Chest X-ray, PA view. Patient: 42 years old, sex F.
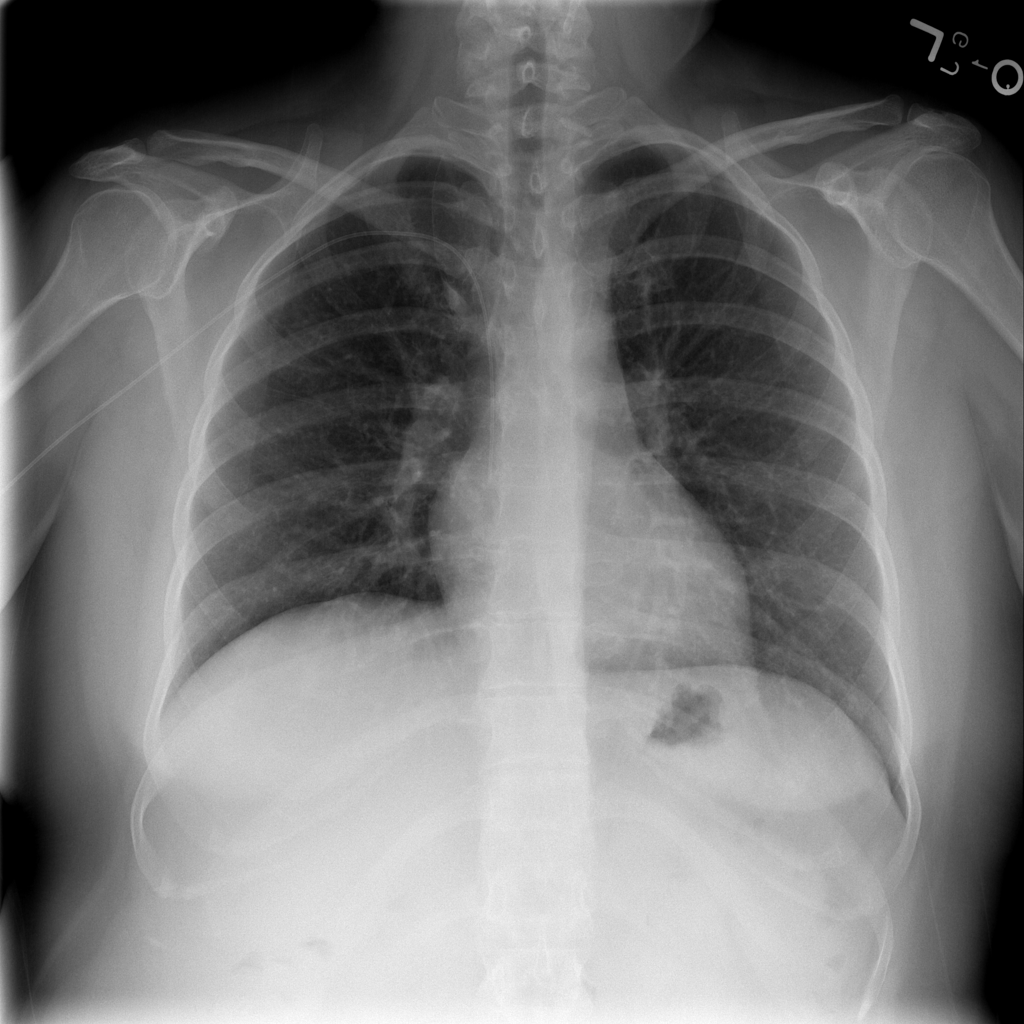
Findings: No Finding